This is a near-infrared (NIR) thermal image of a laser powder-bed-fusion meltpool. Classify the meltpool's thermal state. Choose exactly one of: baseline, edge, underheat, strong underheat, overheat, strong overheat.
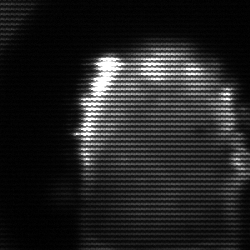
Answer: baseline